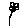
Label: flower